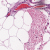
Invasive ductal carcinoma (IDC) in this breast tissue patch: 0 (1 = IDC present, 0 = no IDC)